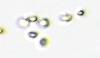
Label: Phaeocystis